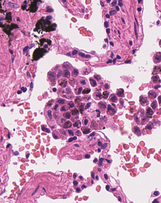
Tumor epithelial tissue: no
Tumor-associated stroma tissue: no
Normal tissue: yes